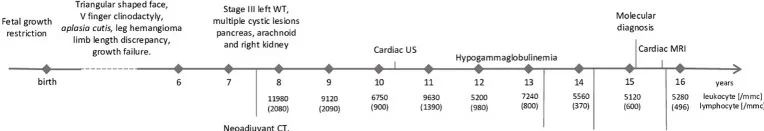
Timeline with relevant data from the patient's history. WT, Wilms' tumor; CT, chemotherapy; RT, radiotherapy; US, ultrasound; IVIG,intravenous immunoglobuline; MRI, magnetic resonance imaging.
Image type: chart (chart)